Interaction volume radius: 10 \u00c5
Interaction volume height: 25 \u00c5
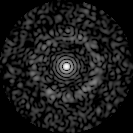
Disorder parameter: 0.8545